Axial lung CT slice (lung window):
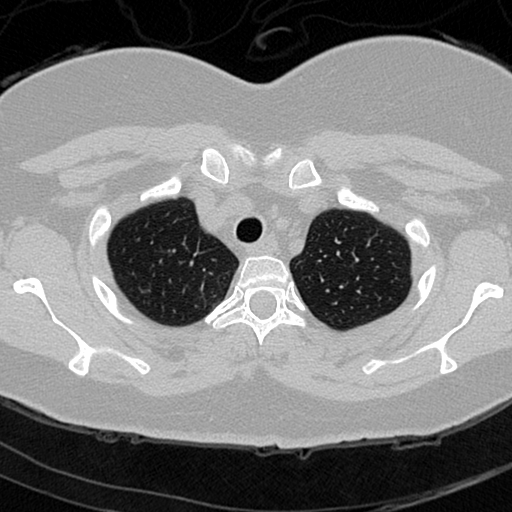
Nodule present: no